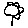
Label: flower